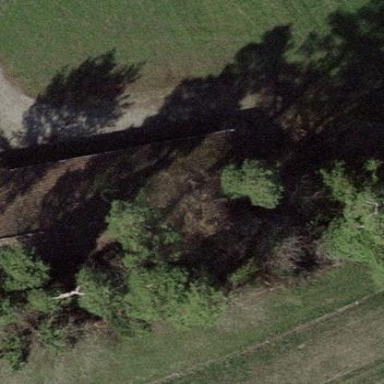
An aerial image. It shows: Farm auxiliary building.